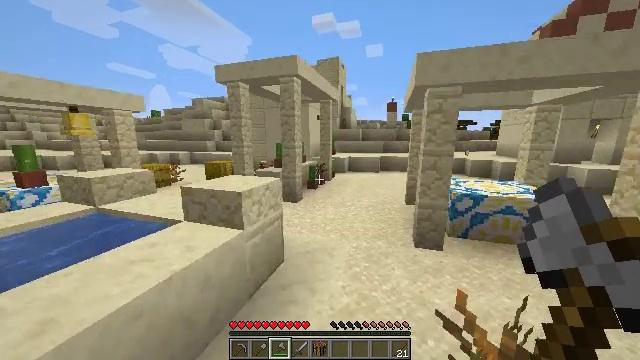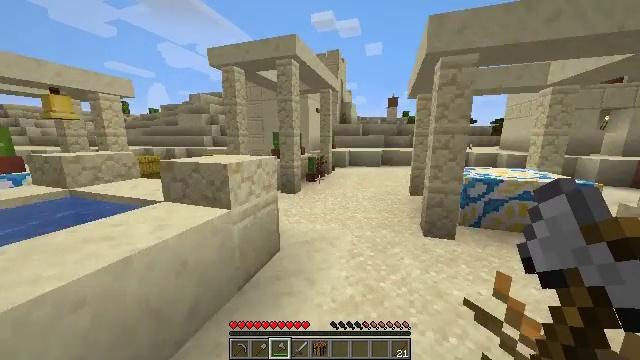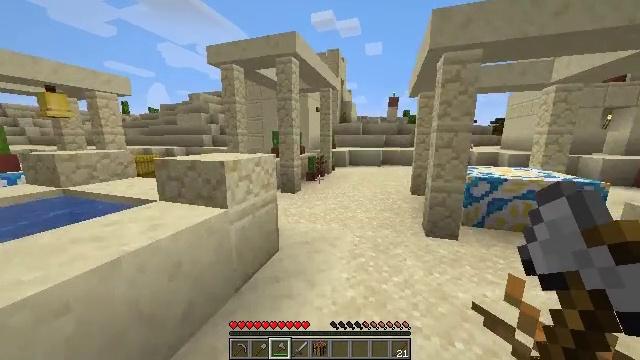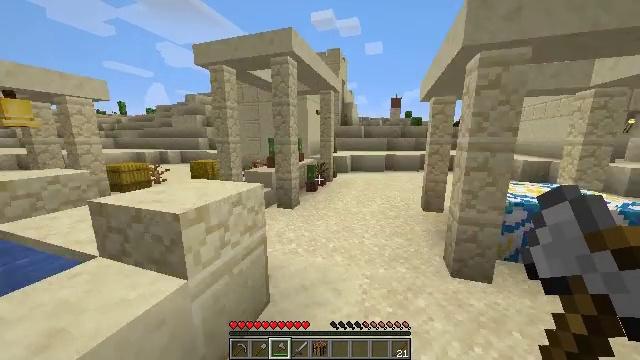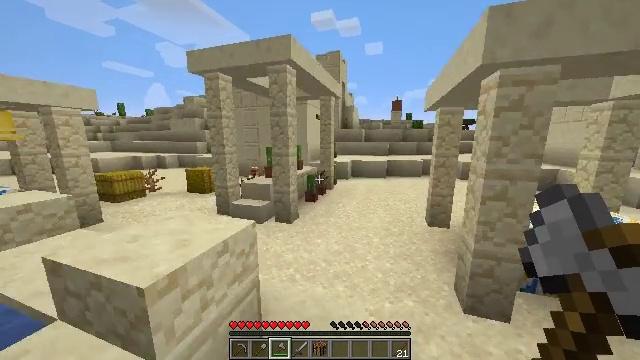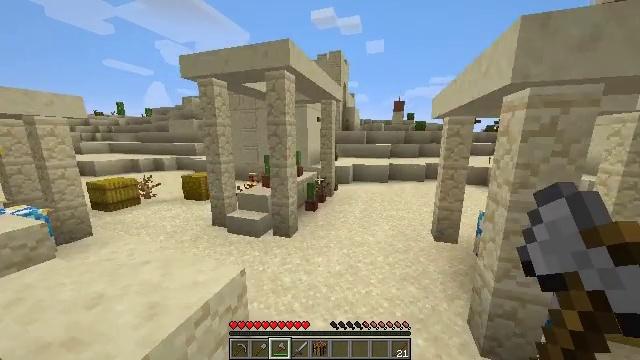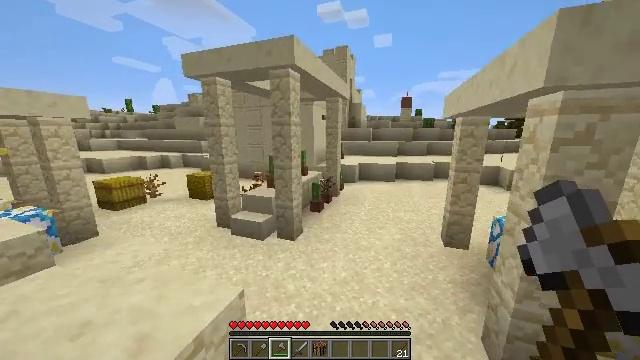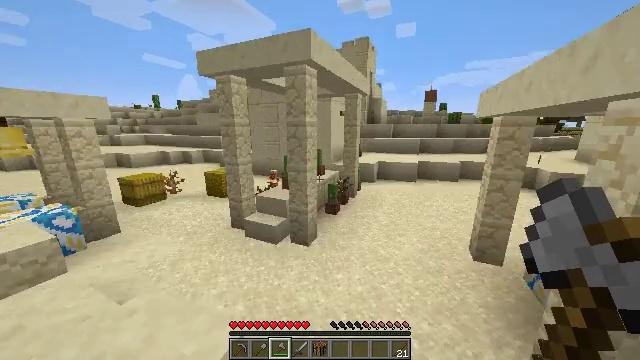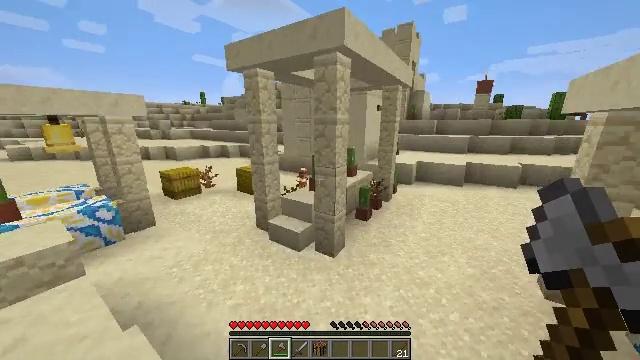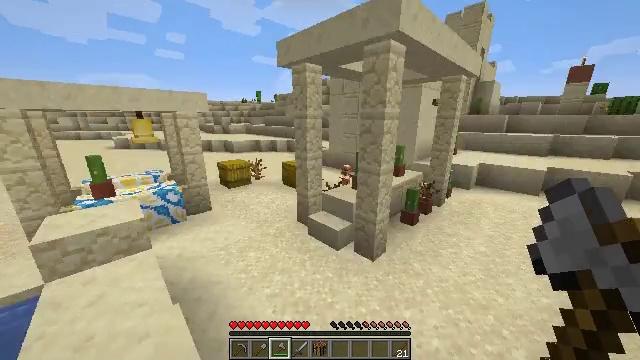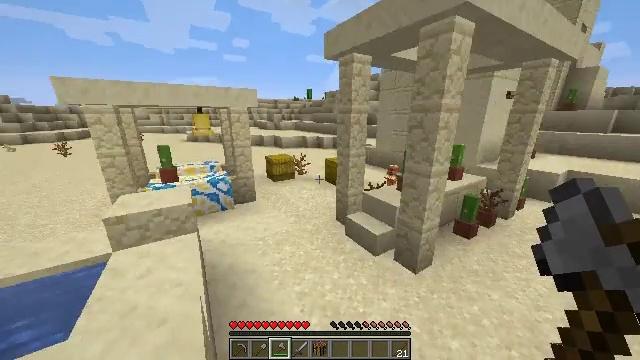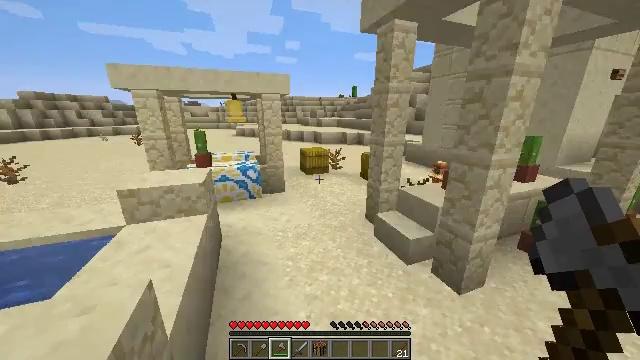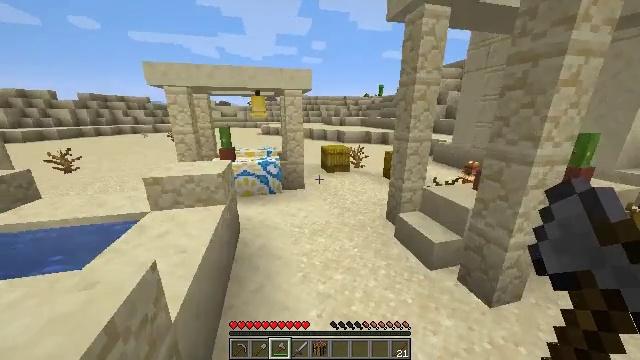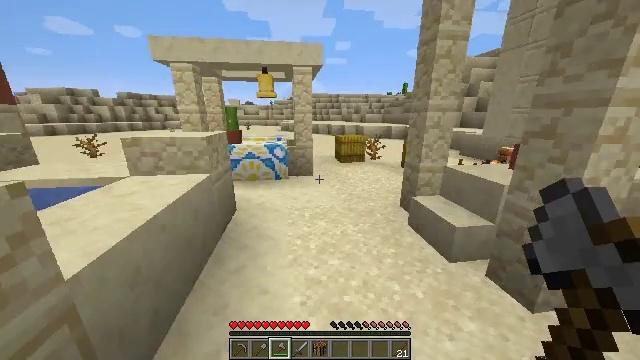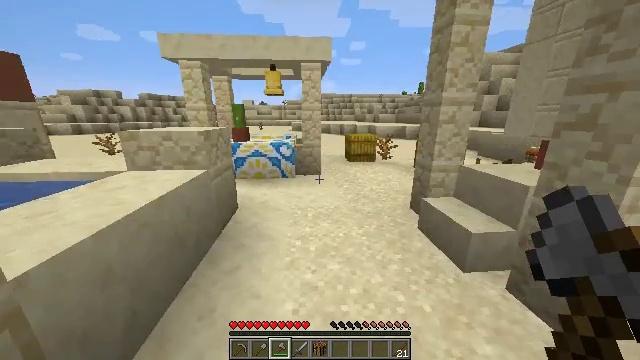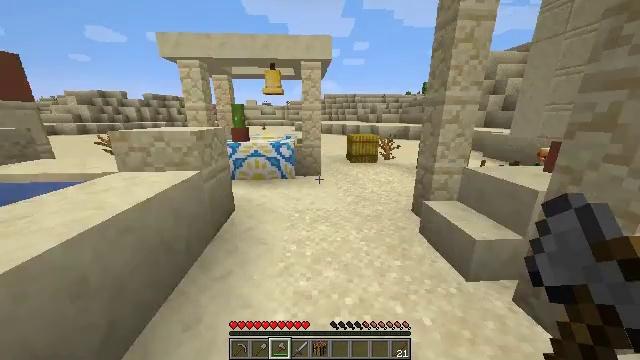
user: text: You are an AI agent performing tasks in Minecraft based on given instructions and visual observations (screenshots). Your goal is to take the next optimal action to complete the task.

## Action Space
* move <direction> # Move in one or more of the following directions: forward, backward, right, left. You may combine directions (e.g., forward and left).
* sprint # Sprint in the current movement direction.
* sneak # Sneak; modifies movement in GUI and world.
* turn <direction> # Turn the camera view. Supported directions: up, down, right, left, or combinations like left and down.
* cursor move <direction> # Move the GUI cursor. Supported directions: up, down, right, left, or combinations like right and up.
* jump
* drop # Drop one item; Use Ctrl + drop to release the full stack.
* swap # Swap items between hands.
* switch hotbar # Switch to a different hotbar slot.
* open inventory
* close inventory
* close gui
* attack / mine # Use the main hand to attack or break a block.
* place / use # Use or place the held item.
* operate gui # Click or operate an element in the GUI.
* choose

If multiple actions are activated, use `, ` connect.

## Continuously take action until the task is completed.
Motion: motion action
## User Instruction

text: Break the hay block to collect it.
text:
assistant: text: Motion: move forward, sprint, jump
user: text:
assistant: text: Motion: move forward, sprint, jump
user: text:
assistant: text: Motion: move forward, sprint, jump
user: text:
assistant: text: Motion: move forward, sprint, jump
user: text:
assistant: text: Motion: move forward, sprint, jump
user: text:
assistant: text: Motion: move forward, sprint, turn left and down, jump
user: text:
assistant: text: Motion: move forward, sprint, turn left and down, jump
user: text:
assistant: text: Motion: move forward, sprint, turn left and down, jump
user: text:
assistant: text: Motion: move forward, sprint, turn left, jump
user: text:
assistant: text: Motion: move forward, sprint, turn left, jump
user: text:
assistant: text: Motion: move forward, sprint, turn left
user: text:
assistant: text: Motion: move forward, sprint, turn left
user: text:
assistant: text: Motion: move forward, turn left
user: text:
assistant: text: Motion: move forward, turn left
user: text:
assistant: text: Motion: move forward
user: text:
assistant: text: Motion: move forward
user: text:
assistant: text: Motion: move forward
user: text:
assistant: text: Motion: move forward
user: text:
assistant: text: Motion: move forward
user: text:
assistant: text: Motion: move forward
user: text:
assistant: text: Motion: move forward, turn right, switch to hotbar 4
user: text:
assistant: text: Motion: move forward, turn right, switch to hotbar 4
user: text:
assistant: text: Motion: move forward, turn right, switch to hotbar 4
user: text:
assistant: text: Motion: move forward, switch to hotbar 4
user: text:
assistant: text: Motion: move forward, switch to hotbar 4
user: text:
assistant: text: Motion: move forward
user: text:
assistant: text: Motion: move forward
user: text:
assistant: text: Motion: move forward, turn left
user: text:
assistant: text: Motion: move forward
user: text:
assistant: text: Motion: move forward